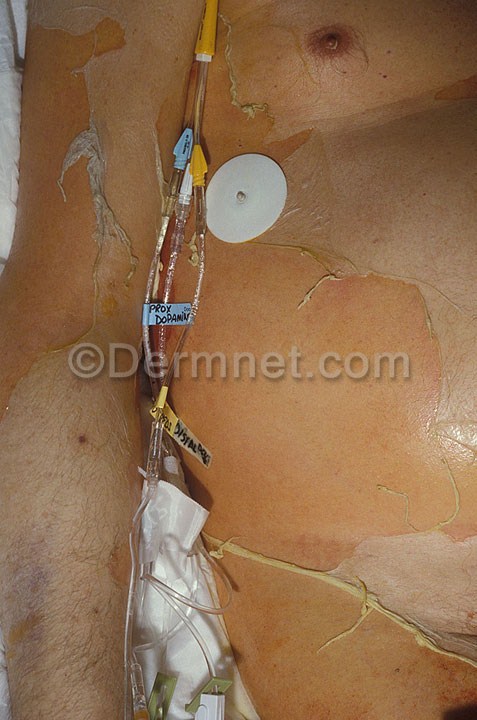
Disease: Vasculitis Photos